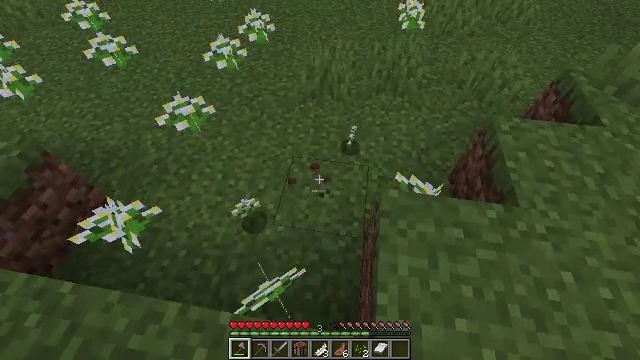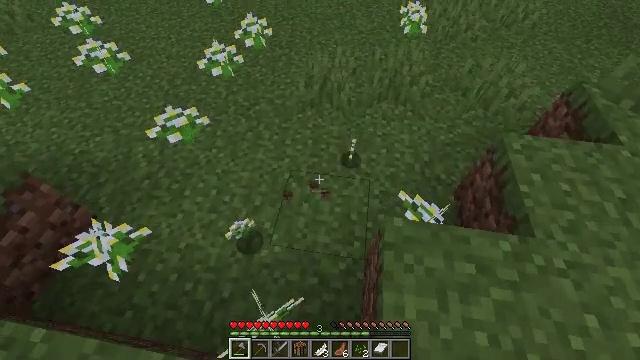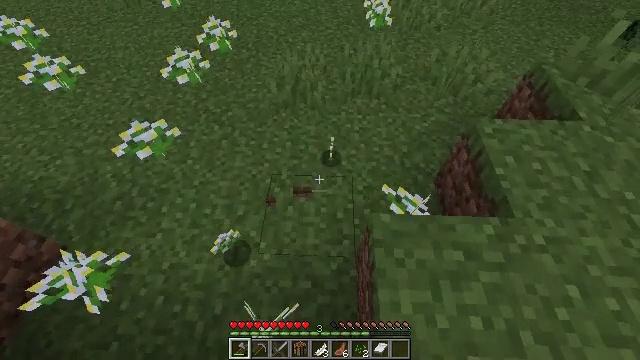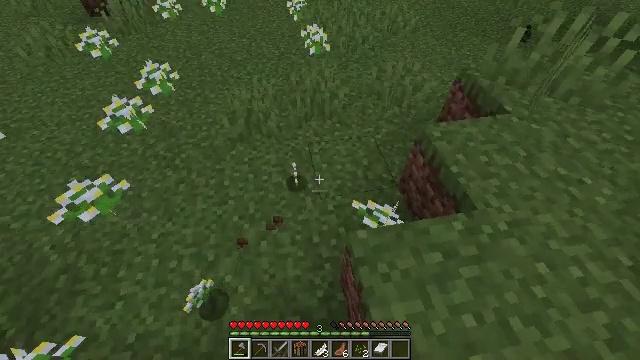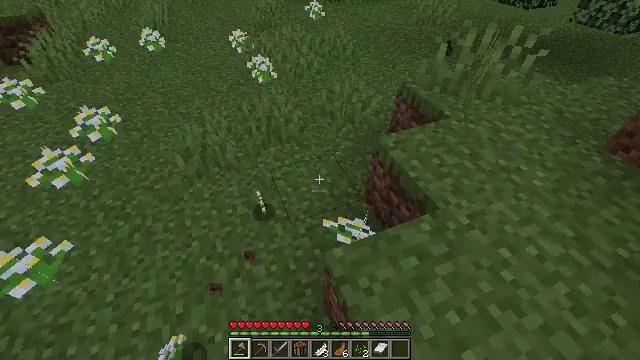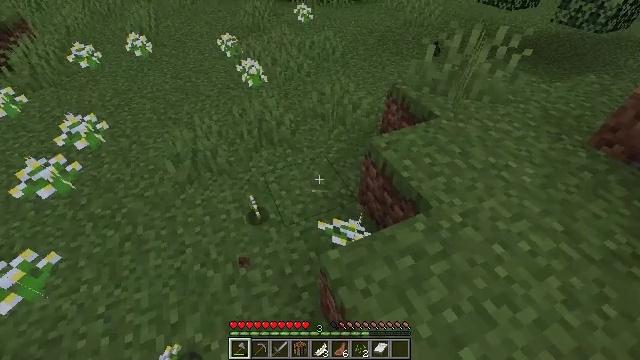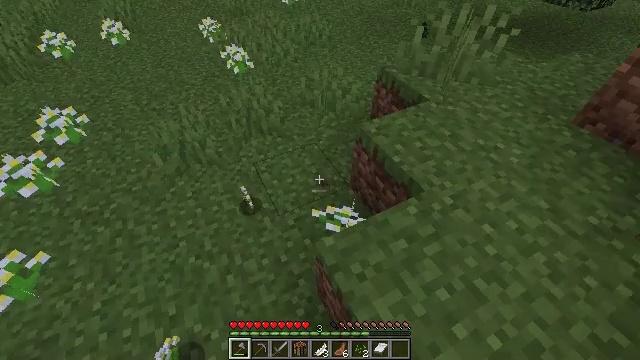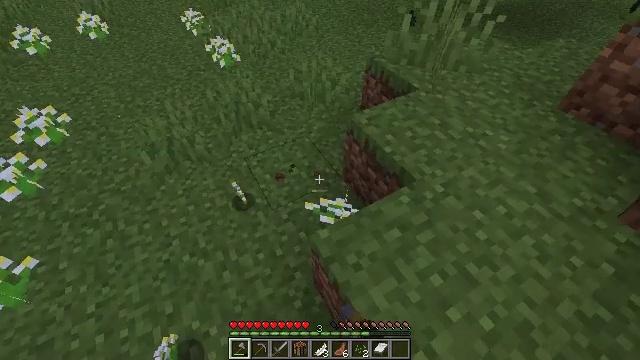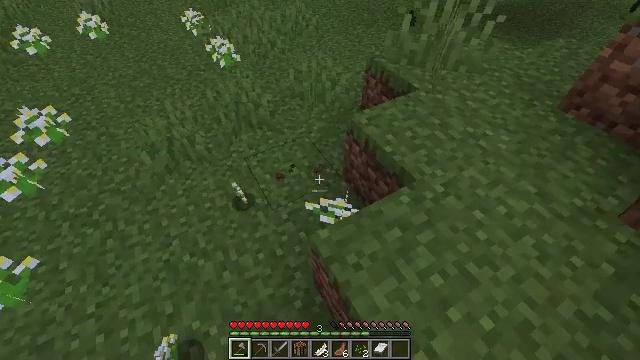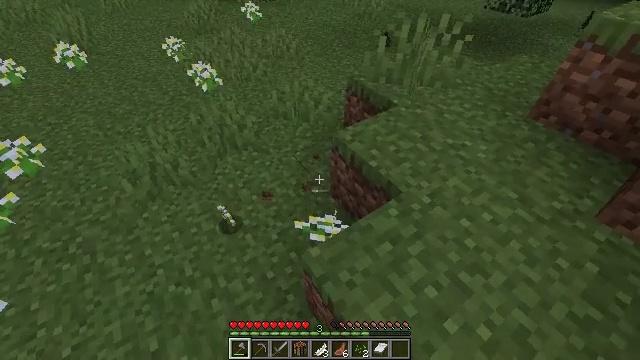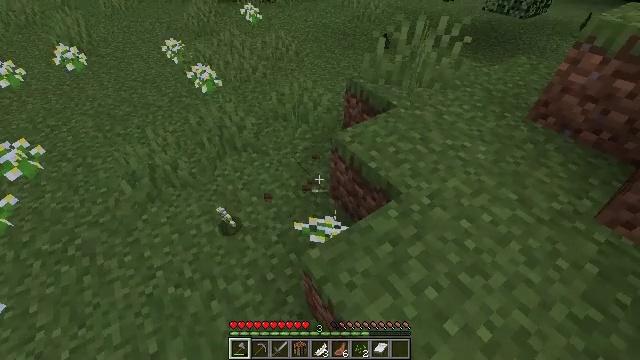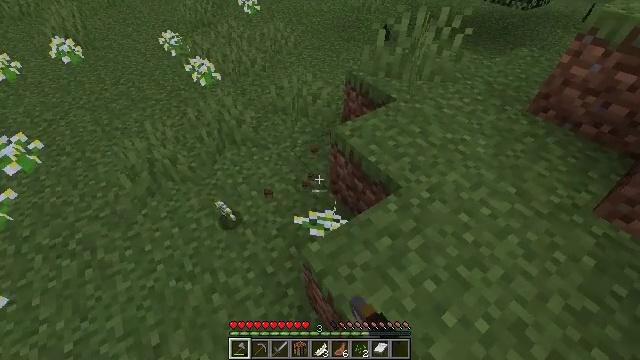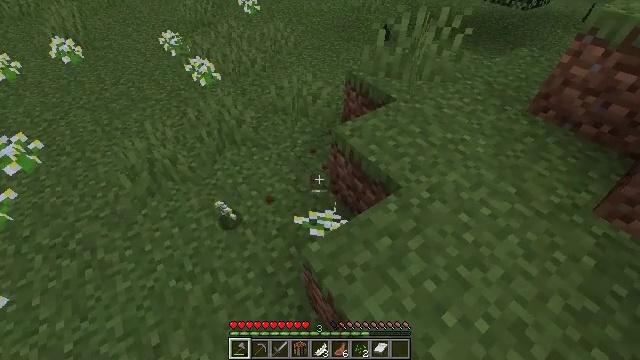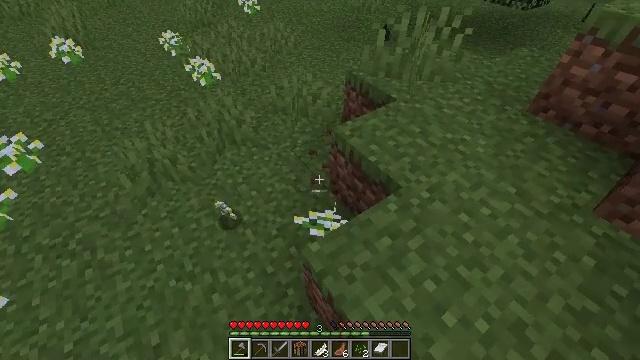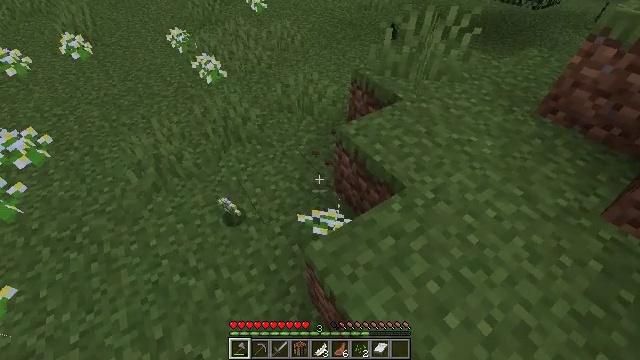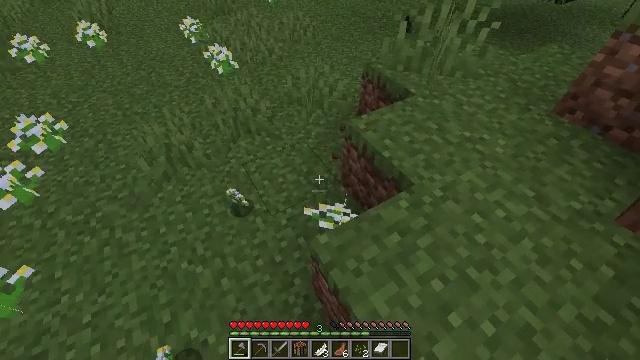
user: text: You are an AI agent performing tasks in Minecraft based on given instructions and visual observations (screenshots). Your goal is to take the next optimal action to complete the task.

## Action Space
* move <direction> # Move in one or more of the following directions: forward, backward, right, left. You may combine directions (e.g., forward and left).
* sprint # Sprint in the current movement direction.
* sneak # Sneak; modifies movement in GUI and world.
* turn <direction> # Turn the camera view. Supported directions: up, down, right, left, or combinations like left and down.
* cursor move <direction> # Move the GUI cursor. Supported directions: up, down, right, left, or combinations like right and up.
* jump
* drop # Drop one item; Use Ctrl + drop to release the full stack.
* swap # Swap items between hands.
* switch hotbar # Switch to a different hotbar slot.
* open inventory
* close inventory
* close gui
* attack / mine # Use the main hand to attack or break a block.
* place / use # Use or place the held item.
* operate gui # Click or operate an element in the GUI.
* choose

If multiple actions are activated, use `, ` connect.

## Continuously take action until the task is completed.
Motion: motion action
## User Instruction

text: Get an azure bluet to use in crafting.
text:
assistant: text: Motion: no_op
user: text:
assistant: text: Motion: turn right
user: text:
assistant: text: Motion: turn right and up
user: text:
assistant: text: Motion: turn right and up
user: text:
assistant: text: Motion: turn right
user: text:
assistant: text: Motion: turn right and down, attack / mine
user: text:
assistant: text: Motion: turn right and down, attack / mine
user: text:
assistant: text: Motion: attack / mine
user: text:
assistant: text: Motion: turn right and up, attack / mine
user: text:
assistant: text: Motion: attack / mine
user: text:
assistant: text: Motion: turn down, attack / mine
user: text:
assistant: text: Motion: attack / mine
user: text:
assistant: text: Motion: attack / mine
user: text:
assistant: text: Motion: turn left
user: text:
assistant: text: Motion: turn left and down
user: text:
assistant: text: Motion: turn left and down
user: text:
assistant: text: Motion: turn down, attack / mine
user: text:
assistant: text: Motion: attack / mine
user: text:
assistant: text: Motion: attack / mine
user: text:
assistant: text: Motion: attack / mine
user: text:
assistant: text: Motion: attack / mine
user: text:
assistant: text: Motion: attack / mine